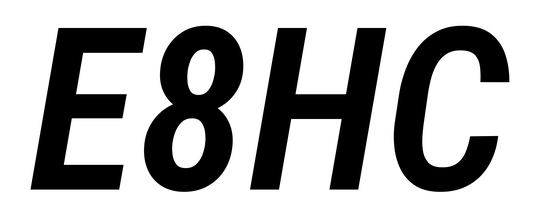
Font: Roboto-Italic_Condensed_SemiBold_Italic